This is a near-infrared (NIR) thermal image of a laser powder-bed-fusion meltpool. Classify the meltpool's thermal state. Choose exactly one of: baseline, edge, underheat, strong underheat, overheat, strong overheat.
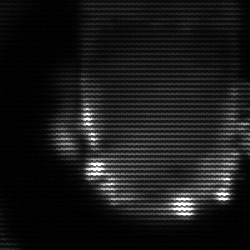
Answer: baseline